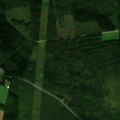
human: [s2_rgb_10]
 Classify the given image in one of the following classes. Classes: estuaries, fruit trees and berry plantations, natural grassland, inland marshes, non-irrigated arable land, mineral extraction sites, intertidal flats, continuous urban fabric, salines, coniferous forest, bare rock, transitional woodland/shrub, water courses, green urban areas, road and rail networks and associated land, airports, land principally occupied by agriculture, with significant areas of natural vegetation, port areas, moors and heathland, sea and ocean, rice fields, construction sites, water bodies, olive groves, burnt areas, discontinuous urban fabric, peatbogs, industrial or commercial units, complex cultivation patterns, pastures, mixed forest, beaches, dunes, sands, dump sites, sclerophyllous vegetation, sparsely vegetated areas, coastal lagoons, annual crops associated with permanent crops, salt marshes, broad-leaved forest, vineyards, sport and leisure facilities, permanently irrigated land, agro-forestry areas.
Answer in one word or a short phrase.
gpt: land principally occupied by agriculture, with significant areas of natural vegetation, coniferous forest, mixed forest, transitional woodland/shrub